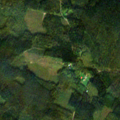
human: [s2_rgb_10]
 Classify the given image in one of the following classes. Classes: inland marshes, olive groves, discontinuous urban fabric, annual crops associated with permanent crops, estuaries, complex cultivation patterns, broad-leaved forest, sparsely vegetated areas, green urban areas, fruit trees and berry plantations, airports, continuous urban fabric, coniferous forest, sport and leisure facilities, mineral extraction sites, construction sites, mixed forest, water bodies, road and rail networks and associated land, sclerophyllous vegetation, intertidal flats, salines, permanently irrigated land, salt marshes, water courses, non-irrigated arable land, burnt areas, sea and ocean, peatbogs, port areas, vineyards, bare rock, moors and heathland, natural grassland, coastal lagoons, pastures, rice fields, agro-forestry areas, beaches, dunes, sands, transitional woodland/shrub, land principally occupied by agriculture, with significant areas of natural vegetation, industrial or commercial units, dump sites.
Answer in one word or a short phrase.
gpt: coniferous forest, mixed forest, transitional woodland/shrub